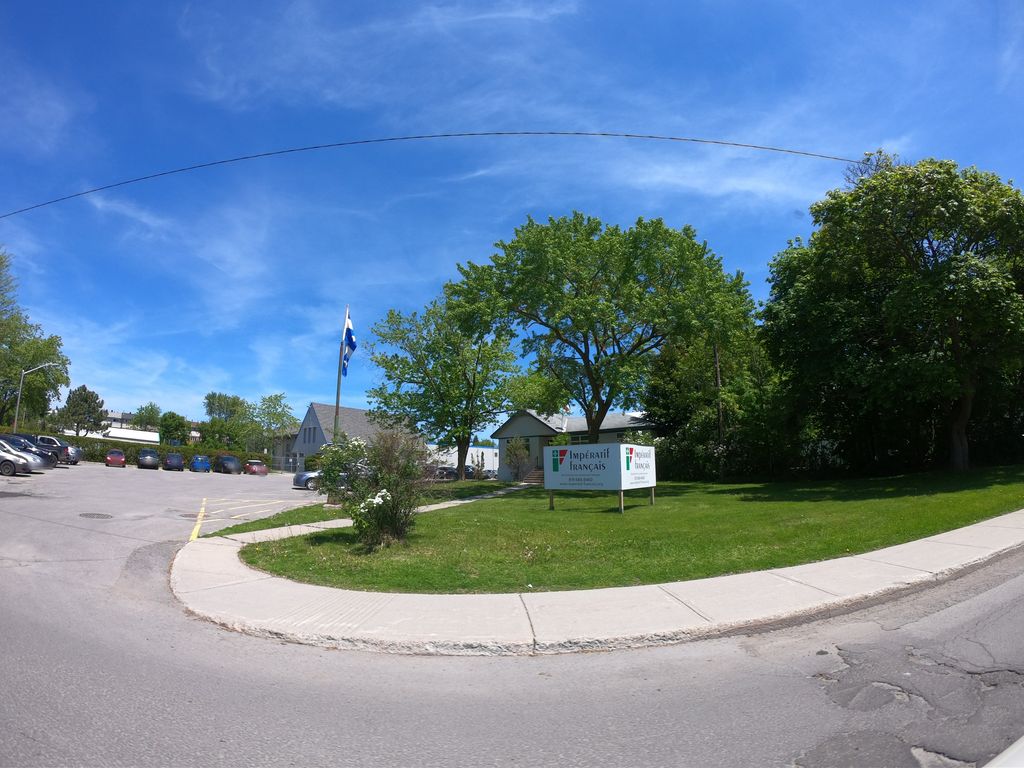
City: ottawa-gatineau